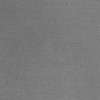
Atmospheric dust classification: dusty